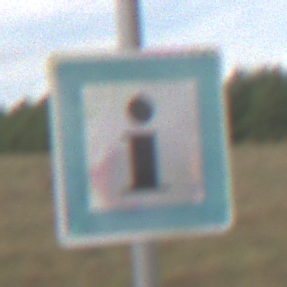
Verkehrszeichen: Informationsstelle
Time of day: Midday
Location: Outdoor (Nature)
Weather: PartlyCloudy
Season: NotSpecified
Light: Natural